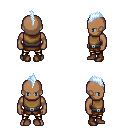
a pixel art fantasy rpg character, male body template, human, dark skin, leather chest armor, gold greaves, white cyan mohawk hairstyle, brown shoes, four views (front, back, left, right), 2x2 character sprite sheet, small pixel art, hard edges, no anti-aliasing